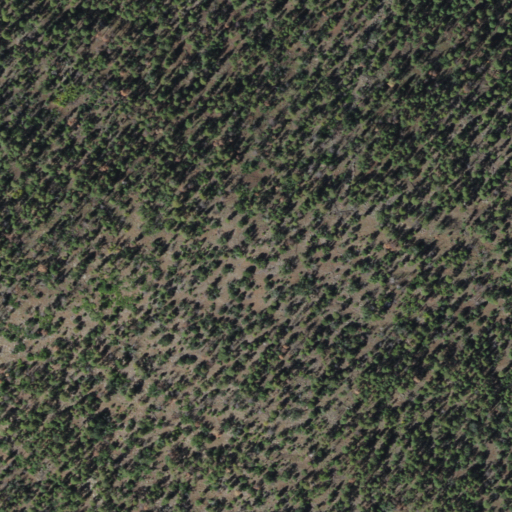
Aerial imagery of mountain in Arizona named Banfield Mountain containing only evergreen forest